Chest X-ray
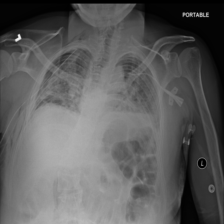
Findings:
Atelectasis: negative
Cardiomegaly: negative
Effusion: negative
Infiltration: positive
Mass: negative
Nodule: negative
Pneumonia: negative
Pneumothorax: positive
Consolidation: negative
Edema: negative
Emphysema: negative
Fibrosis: negative
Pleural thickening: negative
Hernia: negative